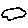
Label: cloud